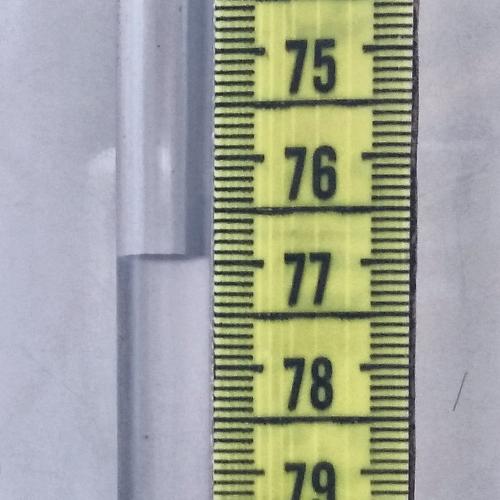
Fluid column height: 76.9 cm